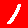
Digit: 1